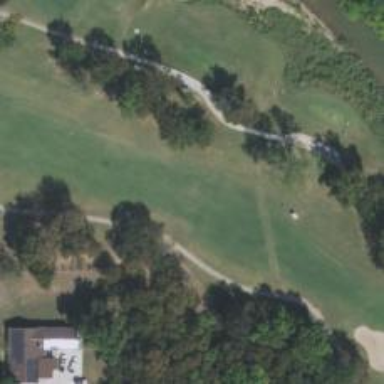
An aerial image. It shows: Golf hole.